Question: I have one search text box on top bar of my angular application. Something like following.

User can type some keyword and search across application. User will have list of links with some description.
I can implement it at client side as well as at server side. I am using at client side and at server side.
Can anyone suggest me some framework available to implement these? It can be client side or server side.
I can implement it from scratch, that is not an issue. But first I want to go through solution already available.
Please suggest.
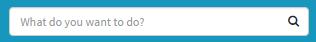
Answer: It depends on many things:
- if you have very little content to search in, you may opt for a full client-side solution, but that's usually not a very good idea- if you need full-text search, and at least basic semantic features (make sure e.g. "trees" matches "tree"), you should really have a look at Elasticsearch which is pretty easy to setup, and has very good .NET bindings (look for "NEST")- if you want fuzzy suggest on keywords (e.g. tags associated on documents) and are open to paying a service to handle it for you, I can suggest Algolia (<URL> which is a SaaS for search and suggest and should be very reasonably priced if you are in an enterprise environment and not a high-traffic website. We are using it for that use case and we are extremely happy with it.